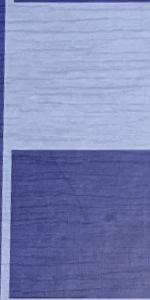
Label: Empty